Aerial crown-view tile of a tropical tree (Barro Colorado Island, Panama), acquired 20240716:
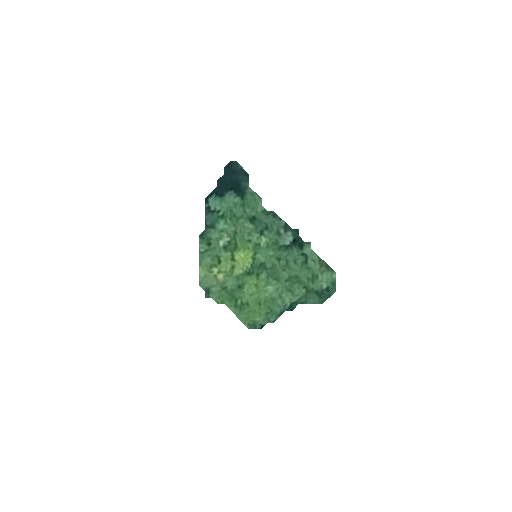
Species: Protium stevensonii
GBIF accepted scientific name: Tetragastris panamensis
Crown area: 20.481 m²